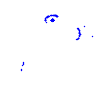
Particle: kaon